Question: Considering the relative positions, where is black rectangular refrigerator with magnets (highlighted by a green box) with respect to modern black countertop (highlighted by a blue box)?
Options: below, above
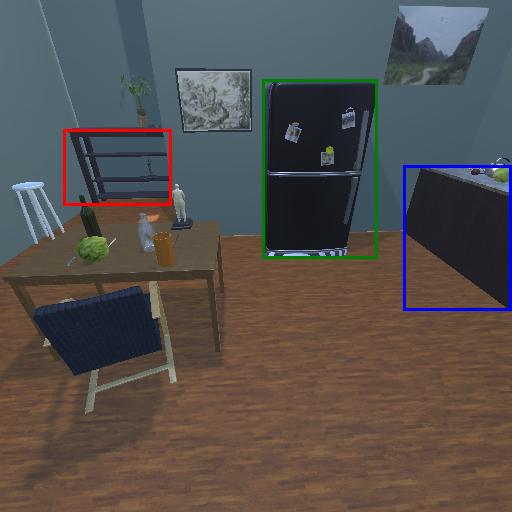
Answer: below